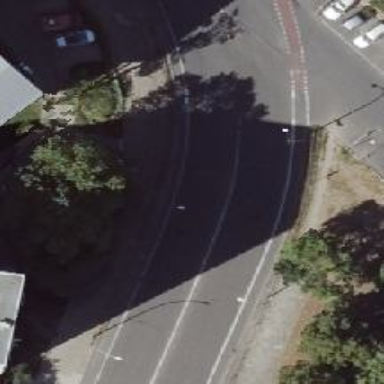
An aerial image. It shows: Asphalt tertiary road with exclusive cycle lane on both sides.